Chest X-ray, AP view. Patient: 26 years old, sex M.
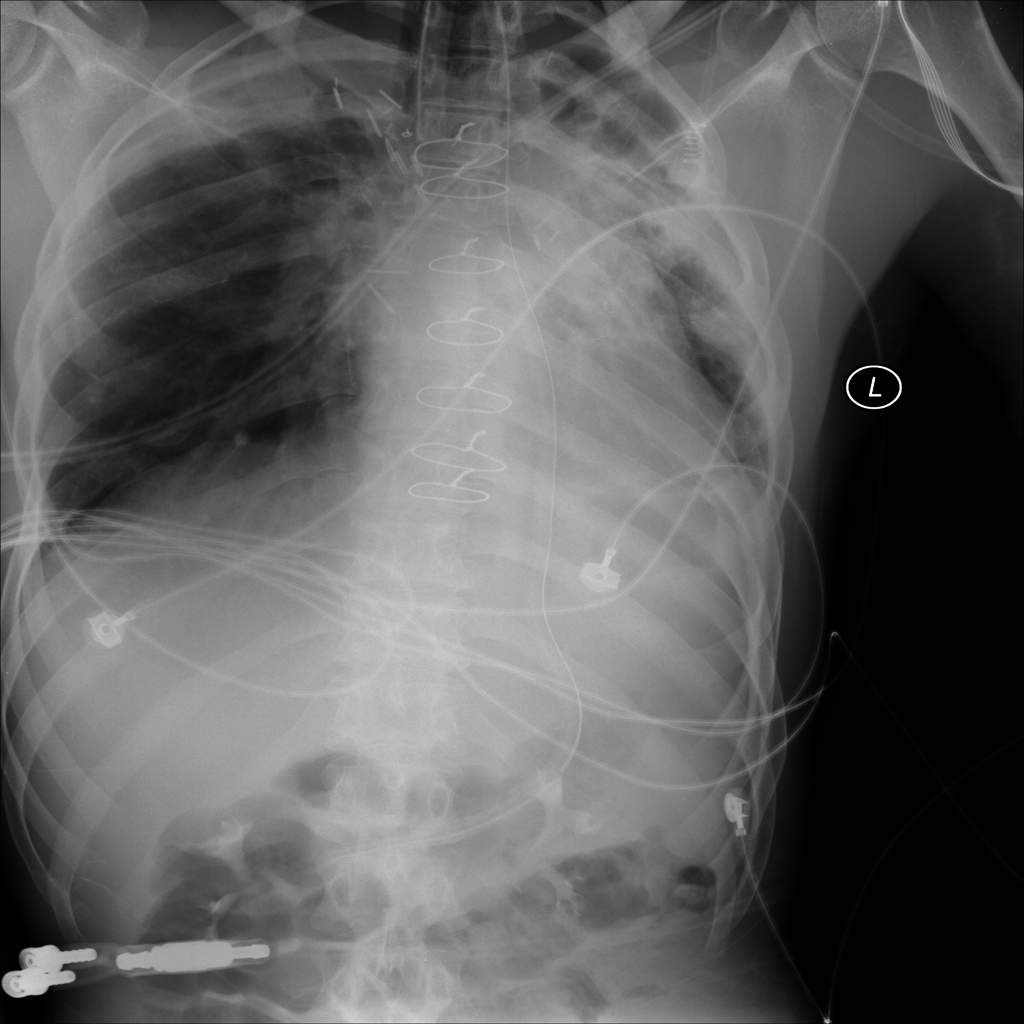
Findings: No Finding